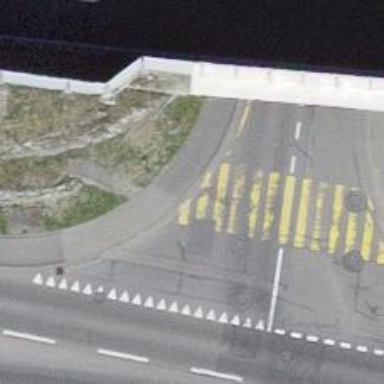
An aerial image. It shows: Kerb serving as barrier.